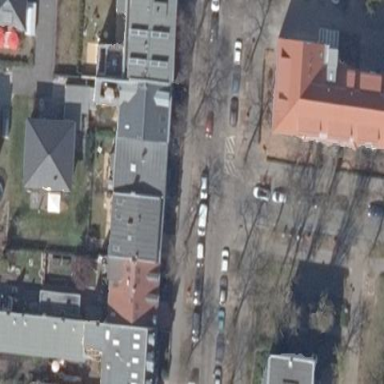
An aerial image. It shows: Image showing building with apartments.